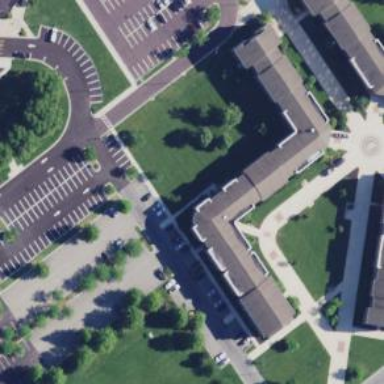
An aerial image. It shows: Dormitory building.